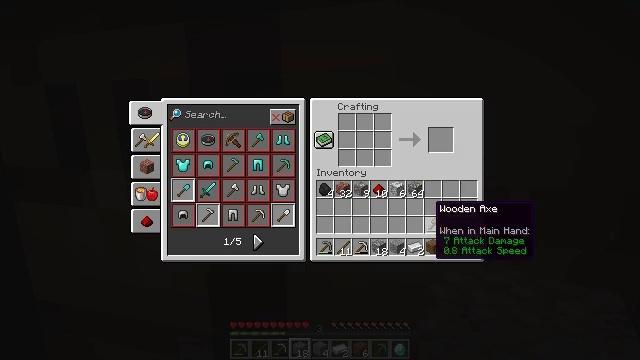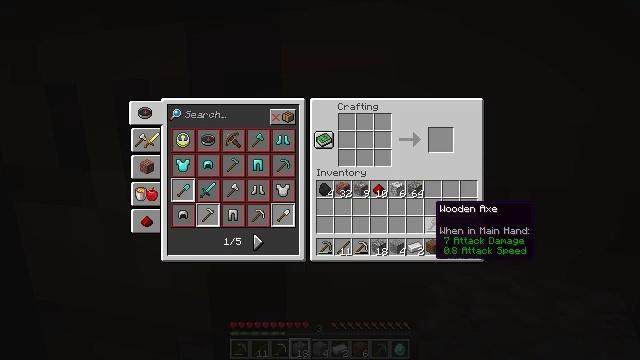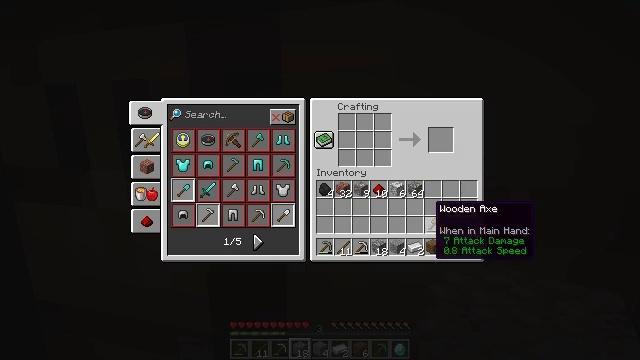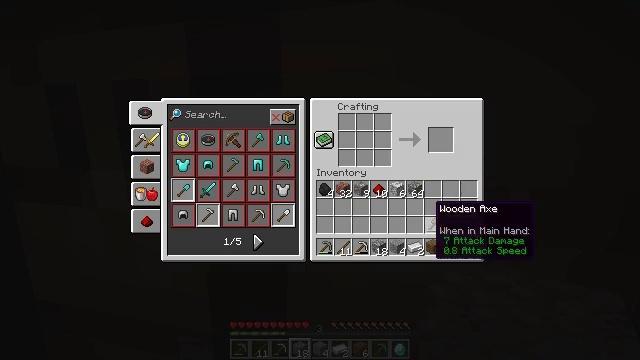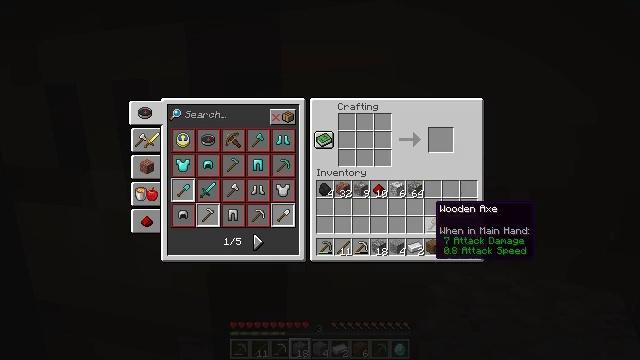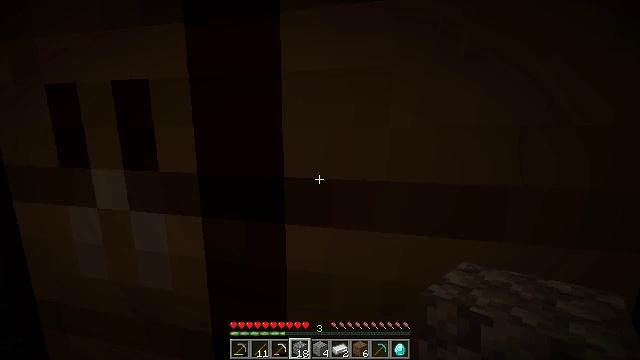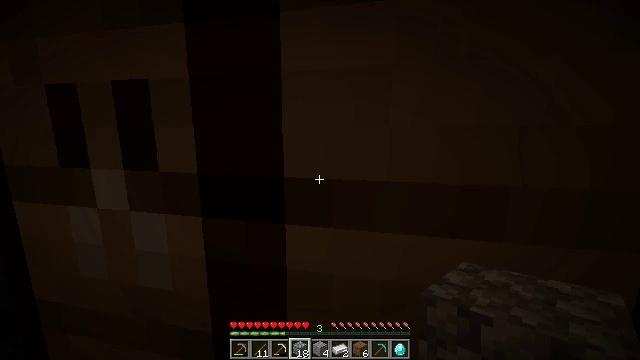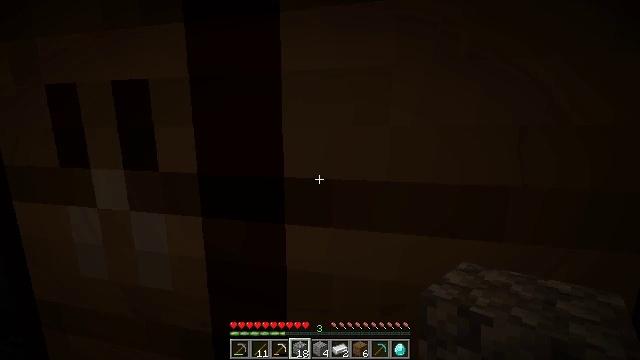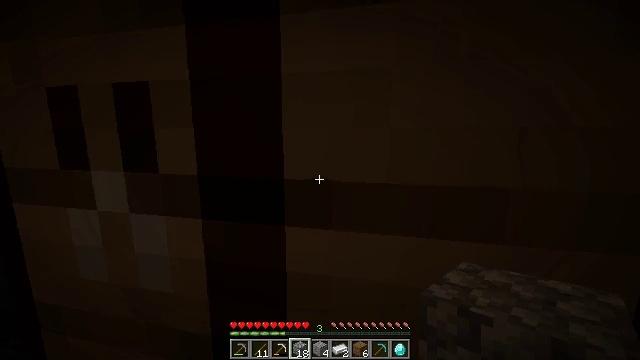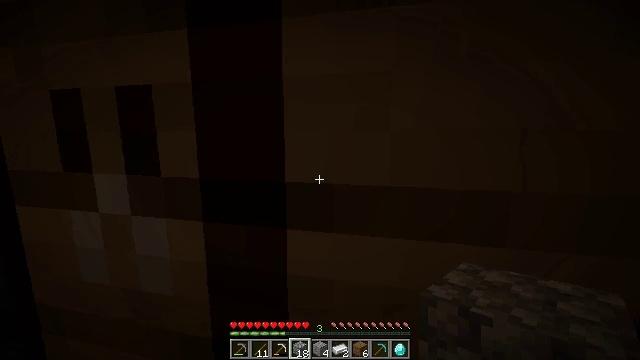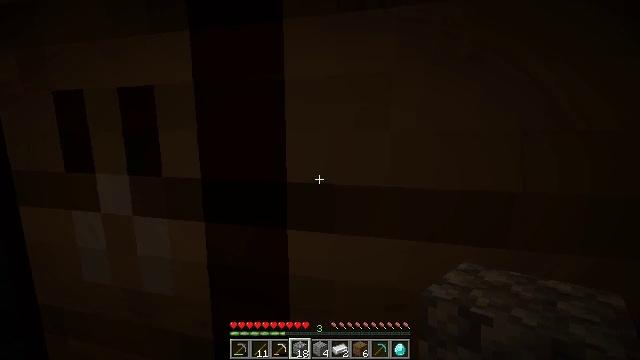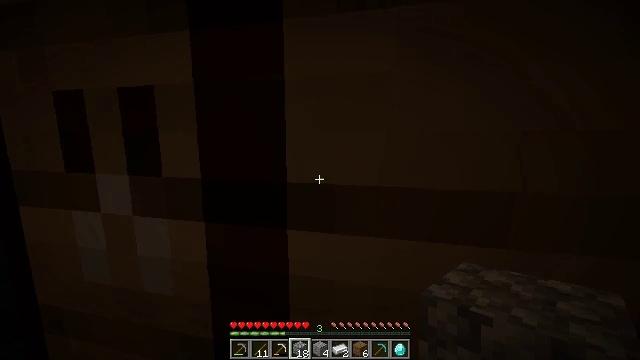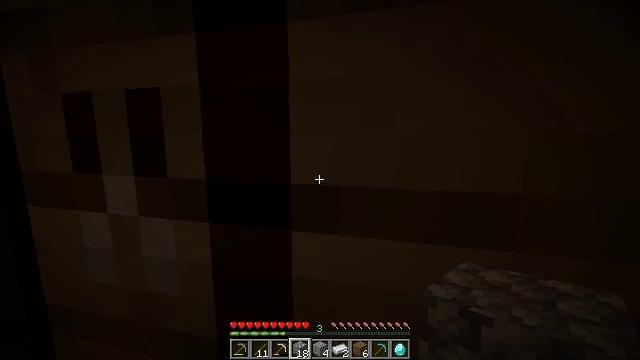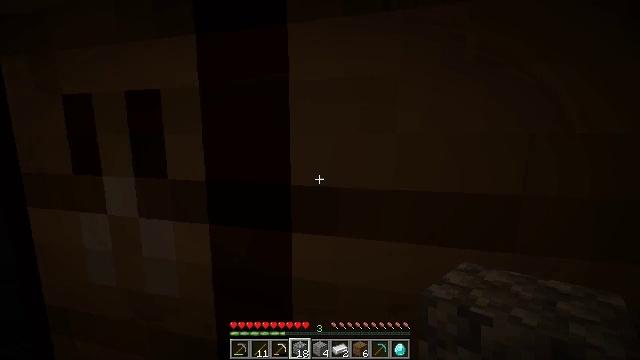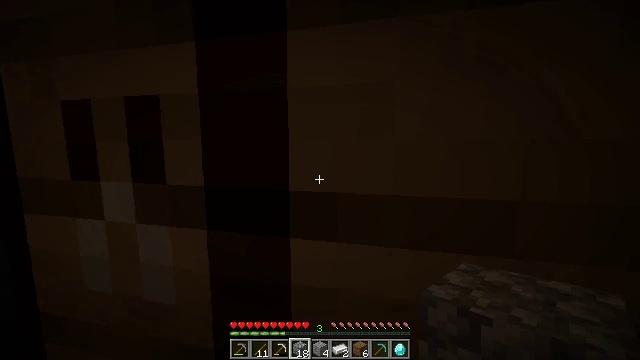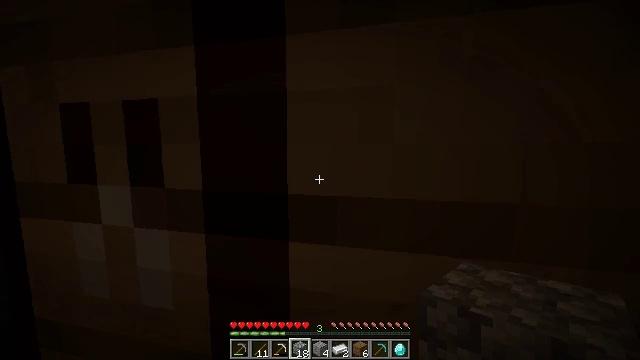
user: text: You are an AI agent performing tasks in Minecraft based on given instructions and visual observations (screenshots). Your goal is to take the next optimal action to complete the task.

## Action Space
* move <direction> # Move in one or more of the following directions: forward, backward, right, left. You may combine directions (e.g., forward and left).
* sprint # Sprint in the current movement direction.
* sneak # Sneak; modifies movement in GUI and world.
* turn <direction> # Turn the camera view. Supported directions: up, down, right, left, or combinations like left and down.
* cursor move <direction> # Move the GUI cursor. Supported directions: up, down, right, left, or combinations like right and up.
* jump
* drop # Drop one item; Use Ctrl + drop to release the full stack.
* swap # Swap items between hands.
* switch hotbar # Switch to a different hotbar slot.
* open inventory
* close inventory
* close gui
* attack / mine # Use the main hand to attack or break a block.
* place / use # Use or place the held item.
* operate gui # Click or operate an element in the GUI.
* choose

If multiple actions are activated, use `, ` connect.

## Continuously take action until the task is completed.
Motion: motion action
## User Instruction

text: Recycle the crafting table.
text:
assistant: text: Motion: no_op
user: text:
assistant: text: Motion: no_op
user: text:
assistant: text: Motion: no_op
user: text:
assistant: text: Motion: no_op
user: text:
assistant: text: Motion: no_op
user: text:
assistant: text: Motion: close gui
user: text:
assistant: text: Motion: open inventory
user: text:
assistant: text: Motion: no_op
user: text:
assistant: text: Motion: no_op
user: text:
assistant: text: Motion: no_op
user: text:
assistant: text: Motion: no_op
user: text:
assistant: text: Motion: no_op
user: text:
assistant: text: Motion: no_op
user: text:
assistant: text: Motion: turn up
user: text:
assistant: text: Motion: no_op
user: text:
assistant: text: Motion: no_op
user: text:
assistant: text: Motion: no_op
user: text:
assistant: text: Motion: no_op
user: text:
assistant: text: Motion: no_op
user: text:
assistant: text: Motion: no_op
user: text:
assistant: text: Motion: no_op
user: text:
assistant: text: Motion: no_op
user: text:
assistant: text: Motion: no_op
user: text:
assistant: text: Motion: no_op
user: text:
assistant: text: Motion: no_op
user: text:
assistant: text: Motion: no_op
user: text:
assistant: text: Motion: no_op
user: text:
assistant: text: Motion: no_op
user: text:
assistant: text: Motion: no_op
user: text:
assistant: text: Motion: no_op